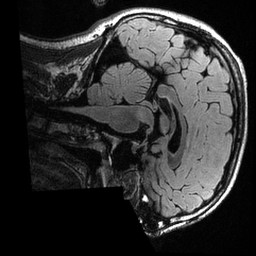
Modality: T2w
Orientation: sagittal
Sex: male
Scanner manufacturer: ge
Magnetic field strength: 3 T
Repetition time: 6 s
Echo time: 0.1274 s